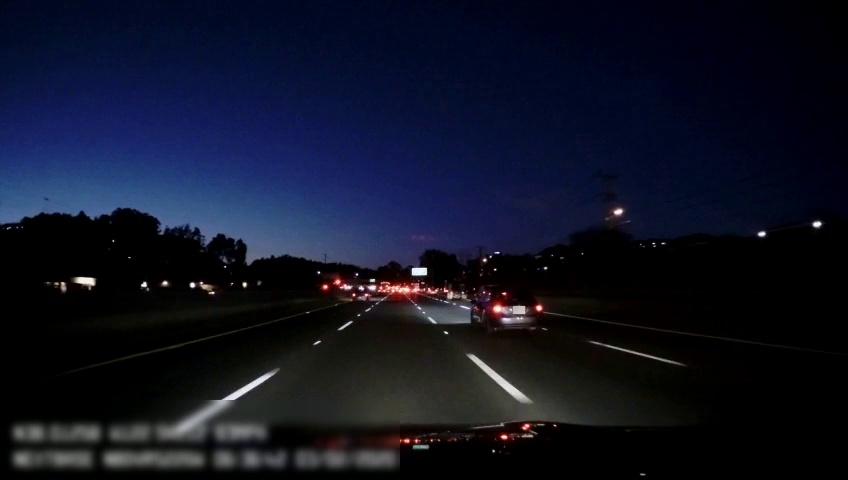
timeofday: Night
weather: Other
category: Drivable Space
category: Vehicles | Car
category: Vehicles | Other LV
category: Vehicles | Car
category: Lanes | Alternate Lane
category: Lanes | Current Lane
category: Lanes | Current Lane
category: Lanes | Alternate Lane
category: Lanes | Alternate Lane
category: Traffic | Signs